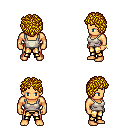
a pixel art fantasy rpg character, male body template, human, tanned skin, white pirate shirt, gold greaves, blonde curly afro hairstyle, bracelets, four views (front, back, left, right), 2x2 character sprite sheet, small pixel art, hard edges, no anti-aliasing